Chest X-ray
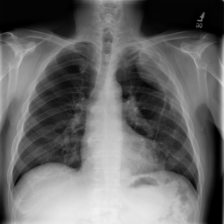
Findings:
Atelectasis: negative
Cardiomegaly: negative
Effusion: negative
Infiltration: negative
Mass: positive
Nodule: negative
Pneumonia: negative
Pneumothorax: negative
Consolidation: negative
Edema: negative
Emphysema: negative
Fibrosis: negative
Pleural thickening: negative
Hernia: negative